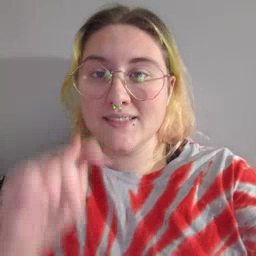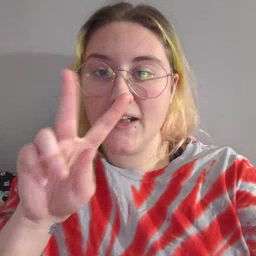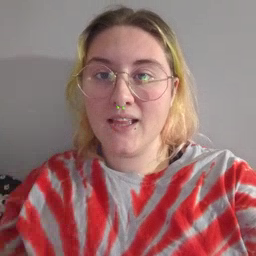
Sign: TV